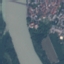
Land use / land cover: River